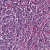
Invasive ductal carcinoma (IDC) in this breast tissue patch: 1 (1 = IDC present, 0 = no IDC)